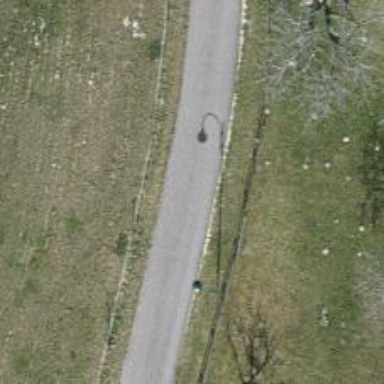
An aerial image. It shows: Residential road with grade 1 track surface.